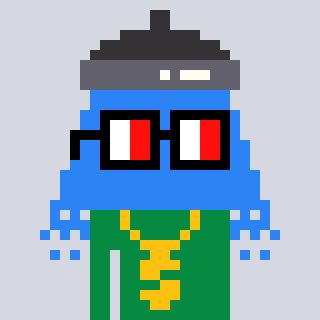
a pixel art character with square glasses with black frames and red eyes, a shower-shaped head and a green-colored body on a cool background